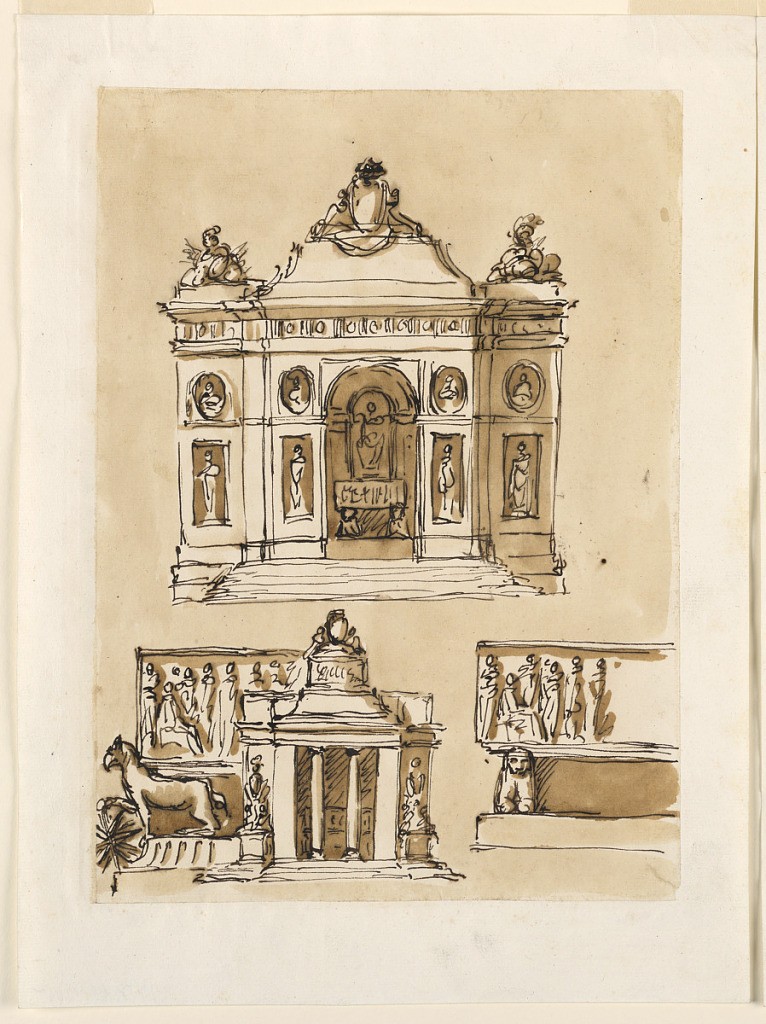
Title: Four Designs for Sepulchral Monuments
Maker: Giuseppe Barberi, Italian, 1746–1809
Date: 1746-1809
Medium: Pen and brown ink, brush and brown wash on lined off-white laid paper
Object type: Drawing
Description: Above: Elevation of a wall with a great niche in the center. In its stands a sarcophagus supported by two lions. Above it is a niche with a statue of a sitting person. The lower part of the wall has angular niches with statues; the upper part has ovoidal niches with busts. Steps lead to the protruding central parts. Above the entablature are laterally trophies of arms; in the middle, a pedestal with an escutcheon supported by two figures on top. Lower row, at left: the left sides of a quadrangular sarcophagus supported by a crouching griffon holding a disk with a multiple star. Beside it is the elevation of an angular niche having in front two columns. In front of the lateral walls are trophies. The sarcophagus stands at the back wall. On top is a high pedestal with a relief and the escutcheon as above. At right: the left side of a sarcophagus as at left supported by a crouching lion upon a vase. Colored background.